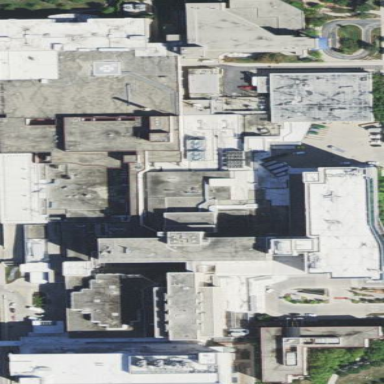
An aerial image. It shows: Hospital building.